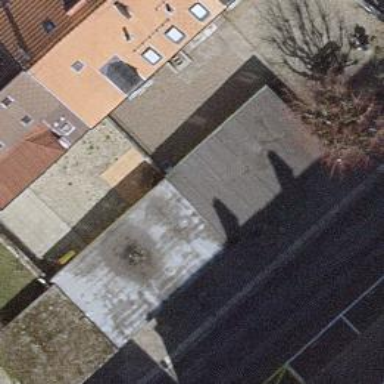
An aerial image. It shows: Garages with flat roofs.